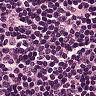
Metastatic tissue present: no